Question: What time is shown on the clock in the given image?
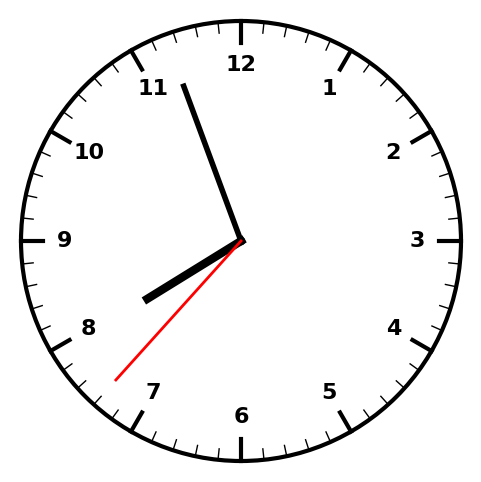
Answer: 07:56:37